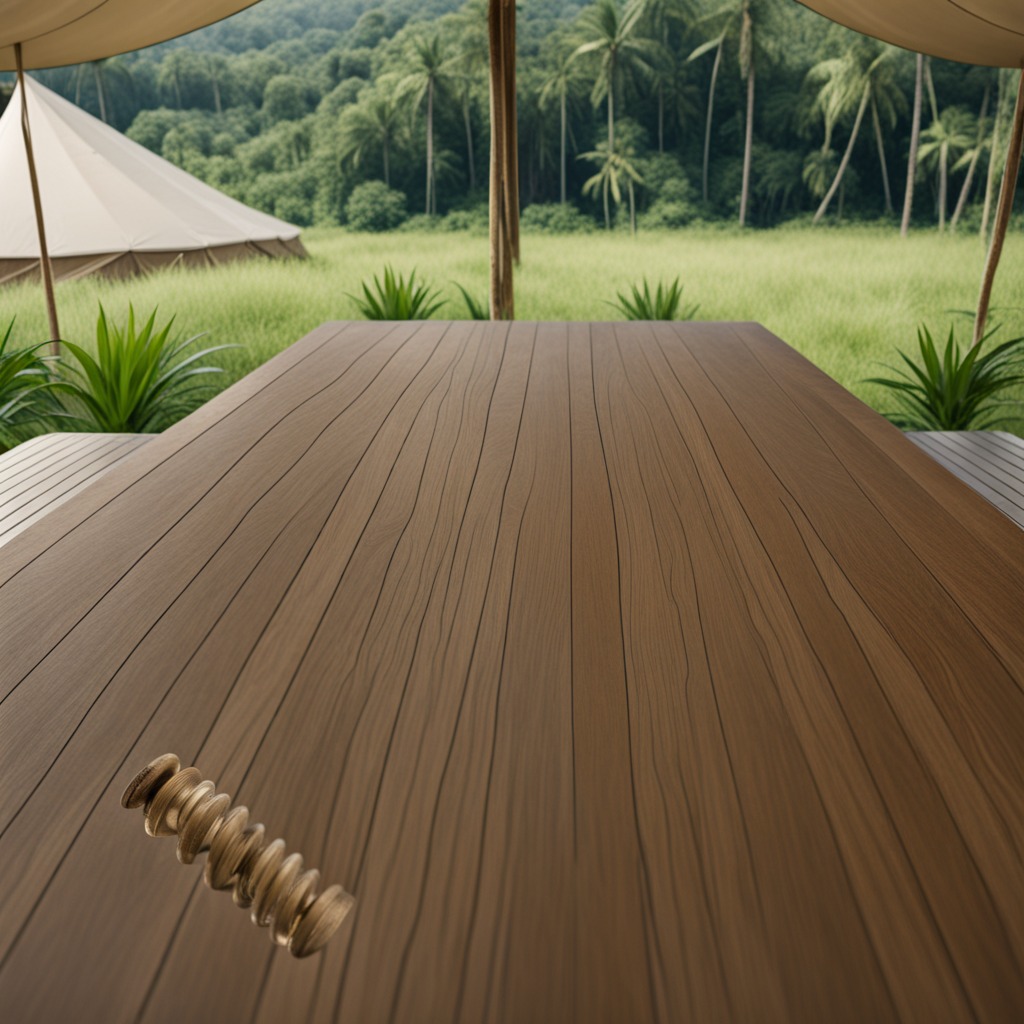
A coiled metal spring is lying on the wooden table.